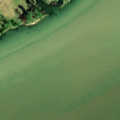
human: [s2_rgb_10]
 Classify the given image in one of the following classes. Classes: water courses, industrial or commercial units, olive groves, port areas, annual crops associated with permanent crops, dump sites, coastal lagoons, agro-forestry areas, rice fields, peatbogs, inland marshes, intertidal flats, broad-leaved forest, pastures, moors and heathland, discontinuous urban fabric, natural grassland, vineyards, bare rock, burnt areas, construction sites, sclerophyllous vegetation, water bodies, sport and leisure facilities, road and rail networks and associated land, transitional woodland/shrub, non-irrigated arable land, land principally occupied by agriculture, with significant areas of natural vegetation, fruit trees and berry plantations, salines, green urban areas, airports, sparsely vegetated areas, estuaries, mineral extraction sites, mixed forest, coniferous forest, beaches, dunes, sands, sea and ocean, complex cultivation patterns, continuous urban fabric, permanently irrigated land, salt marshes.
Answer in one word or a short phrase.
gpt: transitional woodland/shrub, water courses